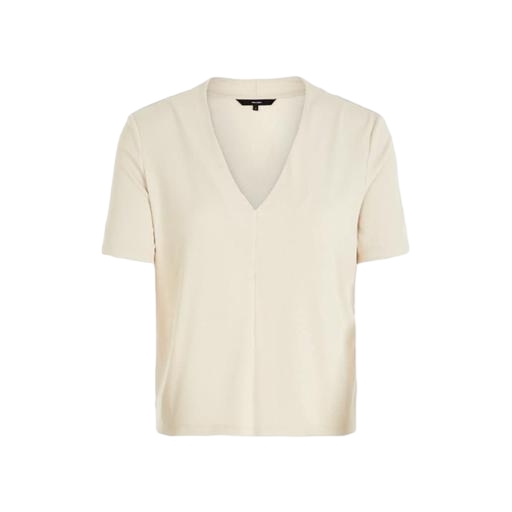
white v-neck t-shirt only macy, beige tshirt, beige t-shirt, white background